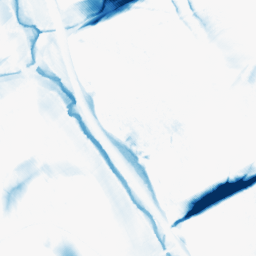
Category: morphological
Decomposition family: morphological_diamond
Decomposition parameters: operation: closing
radius: 20
Upsampling method: sinc_blackman
Upsampling parameters: scale: 2
kernel_size: 8
Upsampling scale: 2